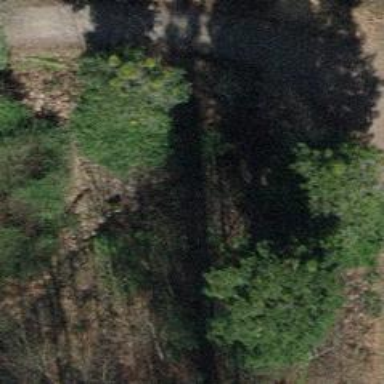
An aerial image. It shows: Culvert tunnel.